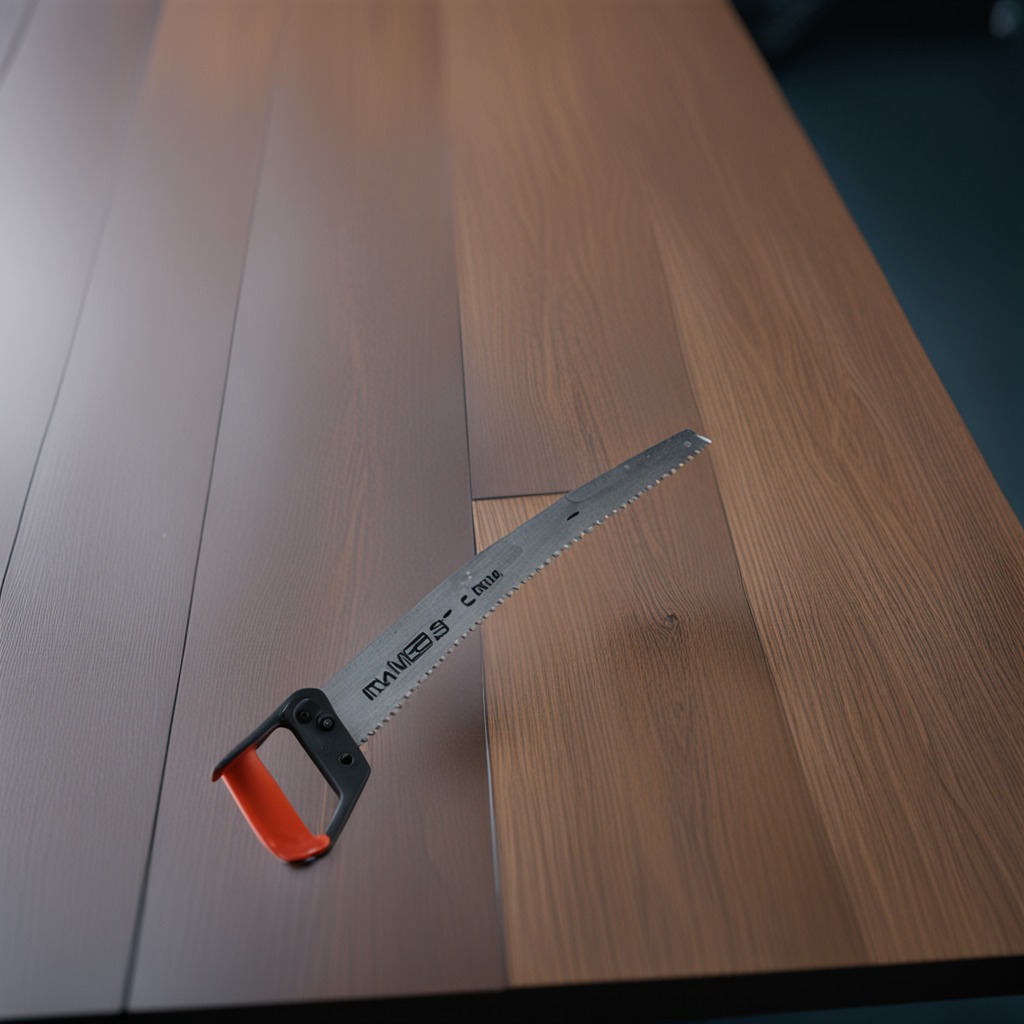
A metal saw is lying on a table in a small garage at twilight.